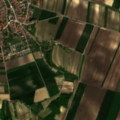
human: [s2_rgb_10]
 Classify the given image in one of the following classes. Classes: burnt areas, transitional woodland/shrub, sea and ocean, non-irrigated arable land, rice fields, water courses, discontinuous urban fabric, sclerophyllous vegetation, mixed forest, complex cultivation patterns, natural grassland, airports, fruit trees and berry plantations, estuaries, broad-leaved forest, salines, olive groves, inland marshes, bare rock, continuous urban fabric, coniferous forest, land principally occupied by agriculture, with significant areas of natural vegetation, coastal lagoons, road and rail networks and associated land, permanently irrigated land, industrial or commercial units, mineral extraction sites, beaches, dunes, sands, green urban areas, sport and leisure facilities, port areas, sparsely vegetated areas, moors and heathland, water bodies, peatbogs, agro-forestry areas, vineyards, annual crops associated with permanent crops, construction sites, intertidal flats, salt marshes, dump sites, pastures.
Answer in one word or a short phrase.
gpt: discontinuous urban fabric, non-irrigated arable land, vineyards, land principally occupied by agriculture, with significant areas of natural vegetation